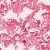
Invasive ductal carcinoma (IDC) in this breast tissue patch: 0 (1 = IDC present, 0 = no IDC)